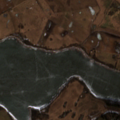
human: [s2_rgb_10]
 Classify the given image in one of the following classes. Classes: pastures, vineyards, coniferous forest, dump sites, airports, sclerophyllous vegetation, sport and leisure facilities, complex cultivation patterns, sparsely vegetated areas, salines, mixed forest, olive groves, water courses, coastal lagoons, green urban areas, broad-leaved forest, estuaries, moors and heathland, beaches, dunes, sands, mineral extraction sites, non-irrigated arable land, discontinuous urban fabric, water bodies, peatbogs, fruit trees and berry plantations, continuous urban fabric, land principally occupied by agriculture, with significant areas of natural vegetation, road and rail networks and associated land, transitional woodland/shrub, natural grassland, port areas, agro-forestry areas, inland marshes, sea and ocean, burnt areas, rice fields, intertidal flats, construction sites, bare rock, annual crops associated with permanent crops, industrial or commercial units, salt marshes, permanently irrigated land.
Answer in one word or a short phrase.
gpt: non-irrigated arable land, pastures, complex cultivation patterns, land principally occupied by agriculture, with significant areas of natural vegetation, water bodies